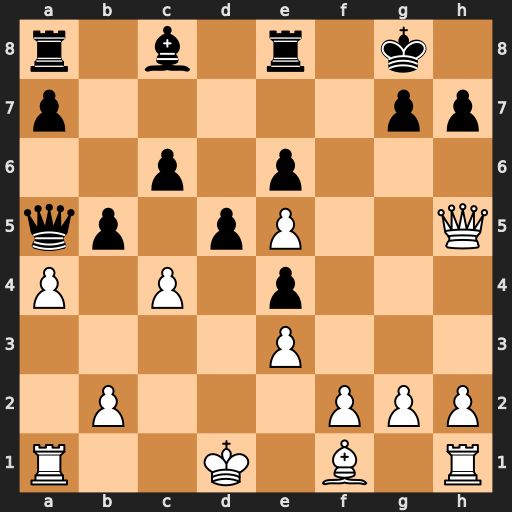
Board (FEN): r1b1r1k1/p5pp/2p1p3/qp1pP2Q/P1P1p3/4P3/1P3PPP/R2K1B1R
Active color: w
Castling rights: -
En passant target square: -
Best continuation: Qxe8#